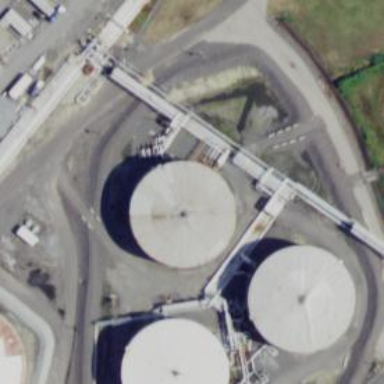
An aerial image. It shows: Storage tank which is man-made and housed in building.